Aerial crown-view tile of a tropical tree (Barro Colorado Island, Panama), acquired 20250512:
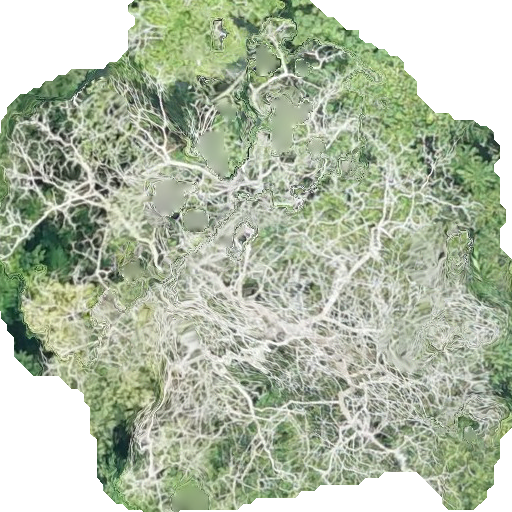
Species: Dipteryx oleifera
GBIF accepted scientific name: Dipteryx oleifera
Crown area: 322.893 m²